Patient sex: F
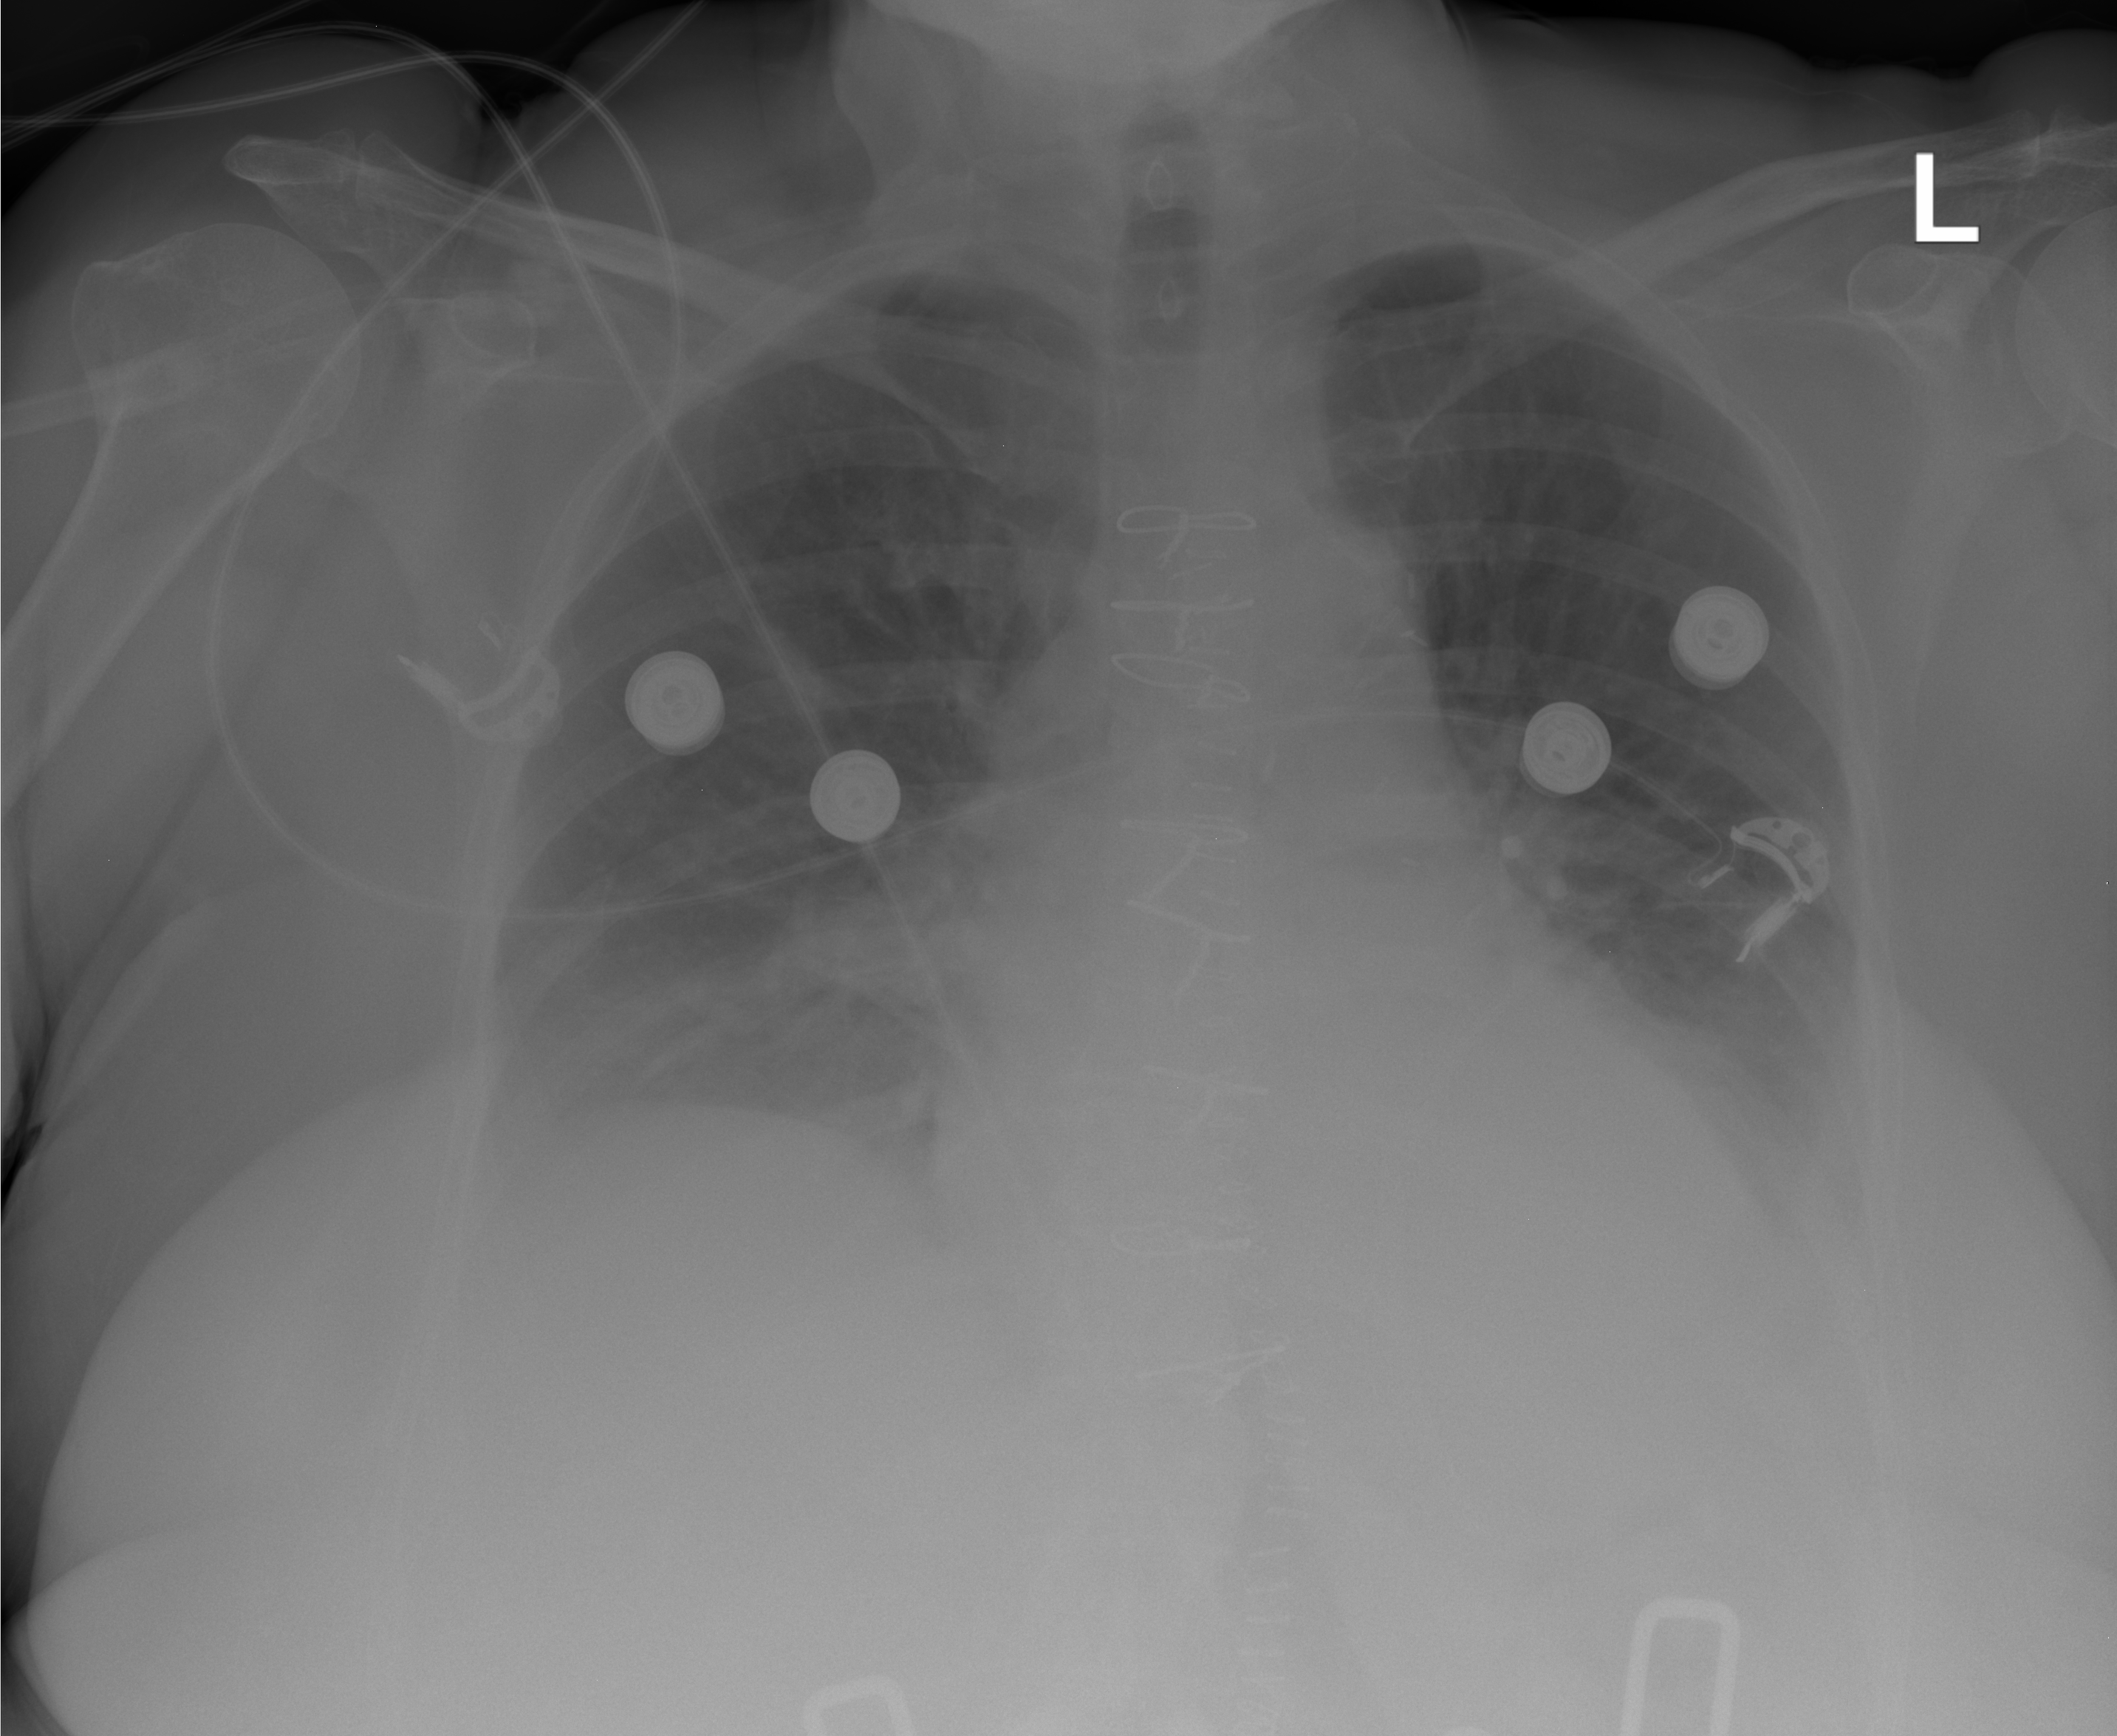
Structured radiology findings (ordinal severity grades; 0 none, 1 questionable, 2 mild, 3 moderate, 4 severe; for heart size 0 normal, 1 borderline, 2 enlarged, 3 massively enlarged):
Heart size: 1
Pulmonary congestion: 0
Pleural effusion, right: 0
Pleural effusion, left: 1
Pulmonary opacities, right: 0
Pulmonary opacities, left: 0
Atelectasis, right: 0
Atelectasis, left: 2